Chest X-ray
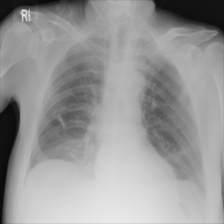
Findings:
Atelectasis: positive
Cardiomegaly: negative
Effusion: positive
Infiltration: negative
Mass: negative
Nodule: negative
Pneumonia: negative
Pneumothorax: negative
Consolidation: negative
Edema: negative
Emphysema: negative
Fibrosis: negative
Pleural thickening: negative
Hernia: negative